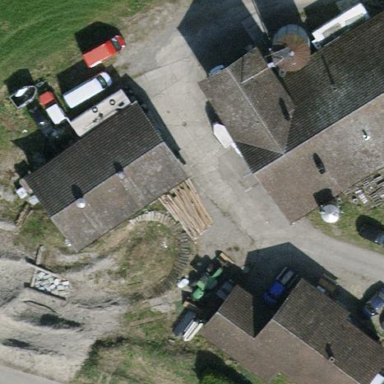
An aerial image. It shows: Farmyard area.